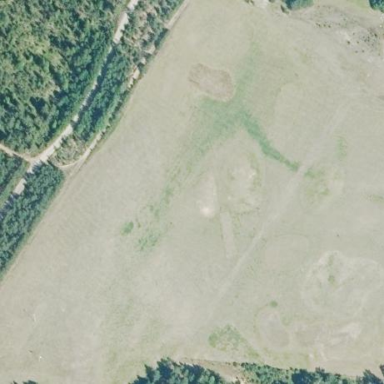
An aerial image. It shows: Grassy area designated for driving range golf.